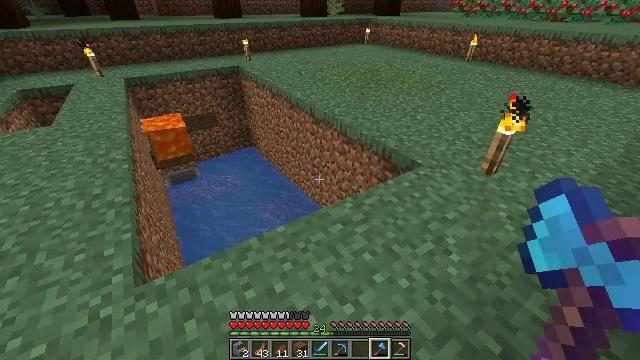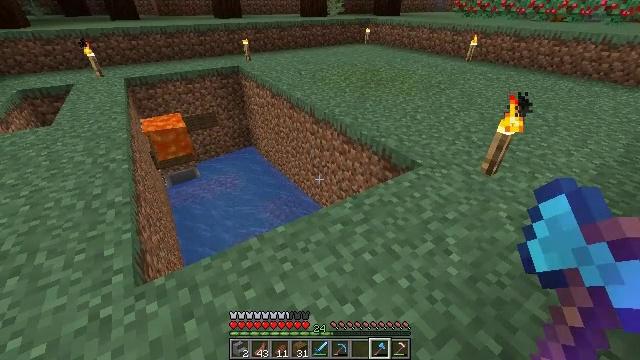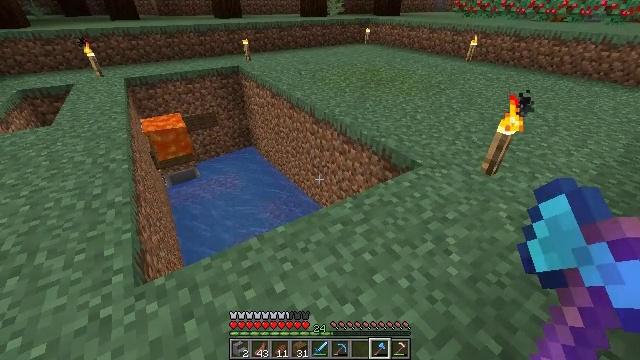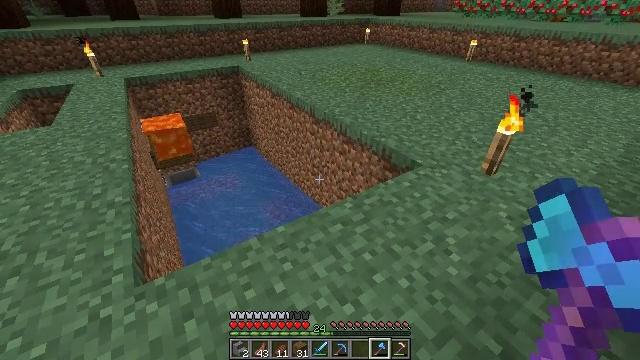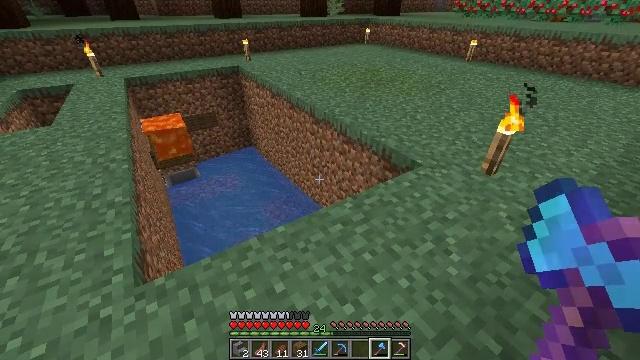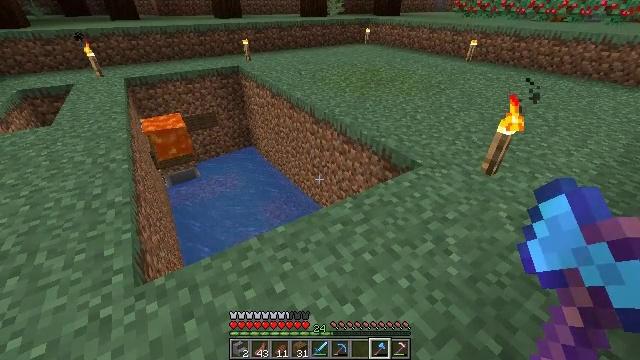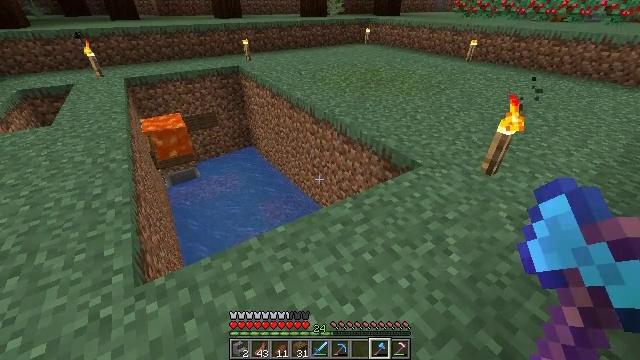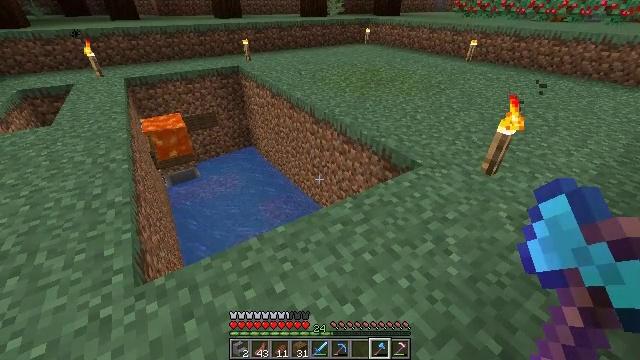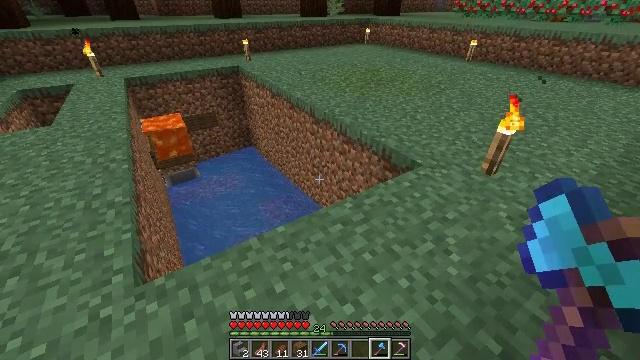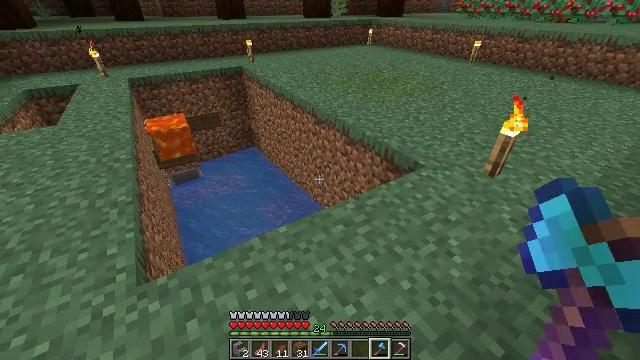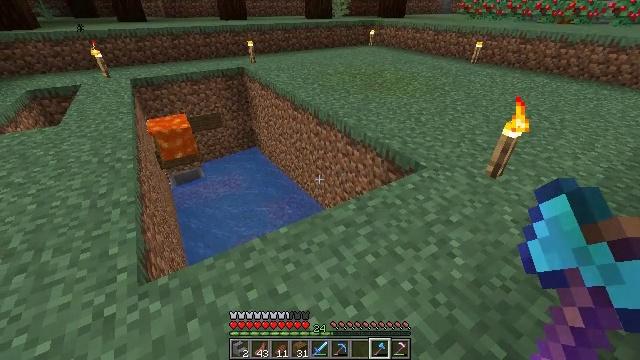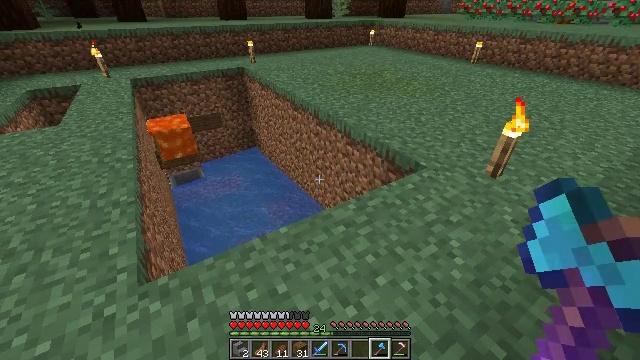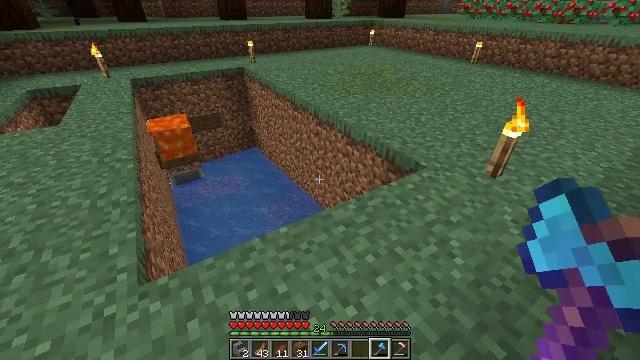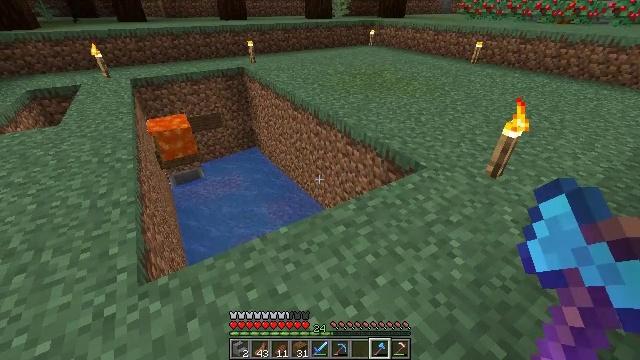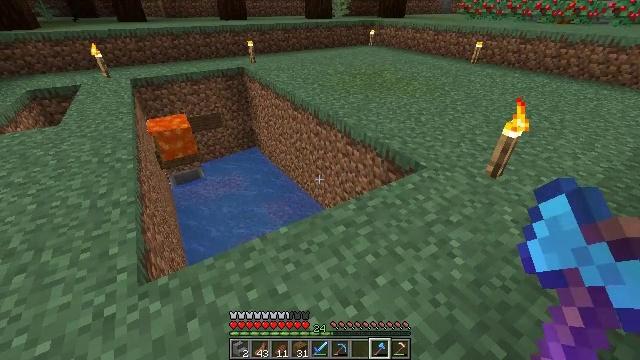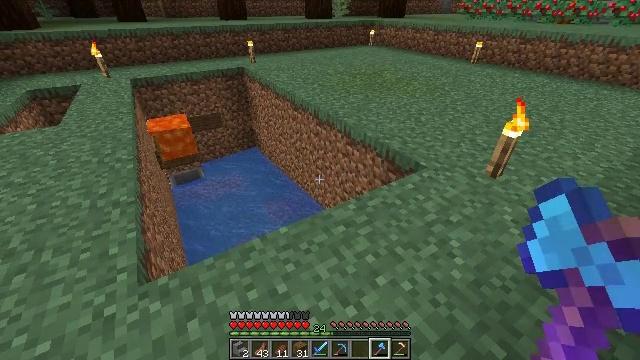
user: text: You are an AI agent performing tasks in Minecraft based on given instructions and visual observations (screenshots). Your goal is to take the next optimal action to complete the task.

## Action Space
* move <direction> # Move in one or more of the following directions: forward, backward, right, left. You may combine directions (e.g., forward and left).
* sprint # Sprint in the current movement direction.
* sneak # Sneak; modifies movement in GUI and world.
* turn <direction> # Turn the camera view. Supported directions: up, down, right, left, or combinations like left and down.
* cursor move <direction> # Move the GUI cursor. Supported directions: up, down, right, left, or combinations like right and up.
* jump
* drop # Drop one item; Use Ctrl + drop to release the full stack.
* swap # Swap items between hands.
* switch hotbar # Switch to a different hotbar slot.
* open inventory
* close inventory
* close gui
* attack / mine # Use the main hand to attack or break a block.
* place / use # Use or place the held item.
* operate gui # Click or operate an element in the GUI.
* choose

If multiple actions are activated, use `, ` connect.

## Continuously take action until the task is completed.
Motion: motion action
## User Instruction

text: Break the sweet berry bush to collect berries.
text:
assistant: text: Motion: no_op
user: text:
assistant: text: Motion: no_op
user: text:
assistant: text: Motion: no_op
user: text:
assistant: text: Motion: no_op
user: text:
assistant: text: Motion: no_op
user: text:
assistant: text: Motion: no_op
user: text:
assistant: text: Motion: no_op
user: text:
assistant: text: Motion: no_op
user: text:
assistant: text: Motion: no_op
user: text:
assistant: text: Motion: no_op
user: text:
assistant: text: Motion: no_op
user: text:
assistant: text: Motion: no_op
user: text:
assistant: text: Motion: no_op
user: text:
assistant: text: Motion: no_op
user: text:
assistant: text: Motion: no_op
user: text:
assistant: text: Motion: no_op
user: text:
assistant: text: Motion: no_op
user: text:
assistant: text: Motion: no_op
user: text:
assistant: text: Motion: no_op
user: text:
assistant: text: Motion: no_op
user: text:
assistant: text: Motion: no_op
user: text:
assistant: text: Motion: no_op
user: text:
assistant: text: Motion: no_op
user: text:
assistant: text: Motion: no_op
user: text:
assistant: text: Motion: no_op
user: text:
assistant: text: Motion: move left
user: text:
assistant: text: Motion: move left
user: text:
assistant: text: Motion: move left
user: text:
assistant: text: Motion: move left, turn right
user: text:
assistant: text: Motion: move left, turn right